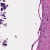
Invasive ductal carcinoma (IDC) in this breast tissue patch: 1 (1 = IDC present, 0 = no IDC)